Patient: sex M, age 46
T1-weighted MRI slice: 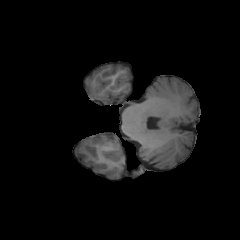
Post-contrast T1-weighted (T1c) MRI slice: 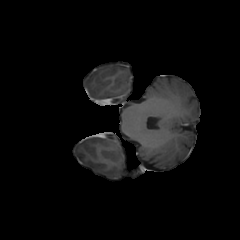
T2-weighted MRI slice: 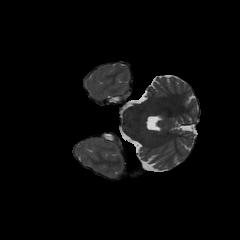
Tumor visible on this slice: no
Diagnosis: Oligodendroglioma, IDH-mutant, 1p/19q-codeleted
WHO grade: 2